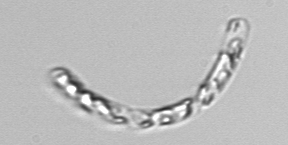
Label: Guinardia_striata